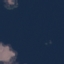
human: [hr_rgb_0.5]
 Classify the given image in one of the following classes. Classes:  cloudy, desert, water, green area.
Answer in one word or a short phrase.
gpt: water